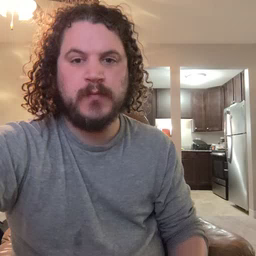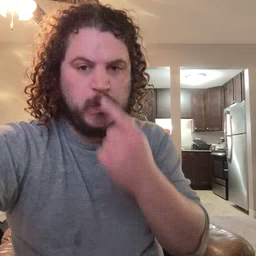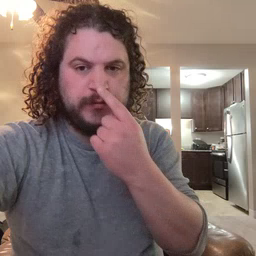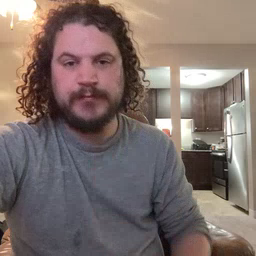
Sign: nose